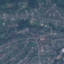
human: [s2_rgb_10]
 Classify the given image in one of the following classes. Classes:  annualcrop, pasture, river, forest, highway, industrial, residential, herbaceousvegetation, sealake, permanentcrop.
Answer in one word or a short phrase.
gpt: Residential